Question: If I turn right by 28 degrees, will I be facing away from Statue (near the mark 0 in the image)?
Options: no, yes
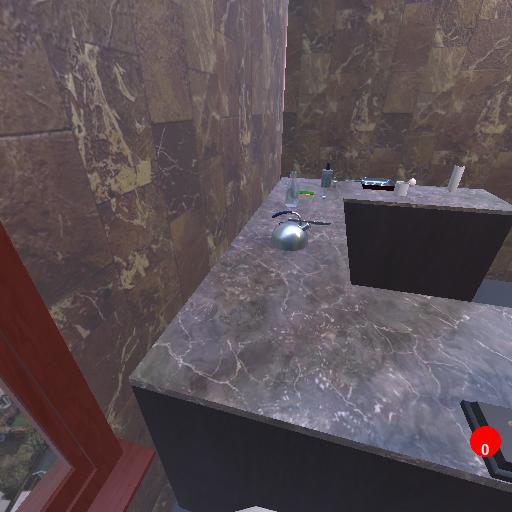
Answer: no